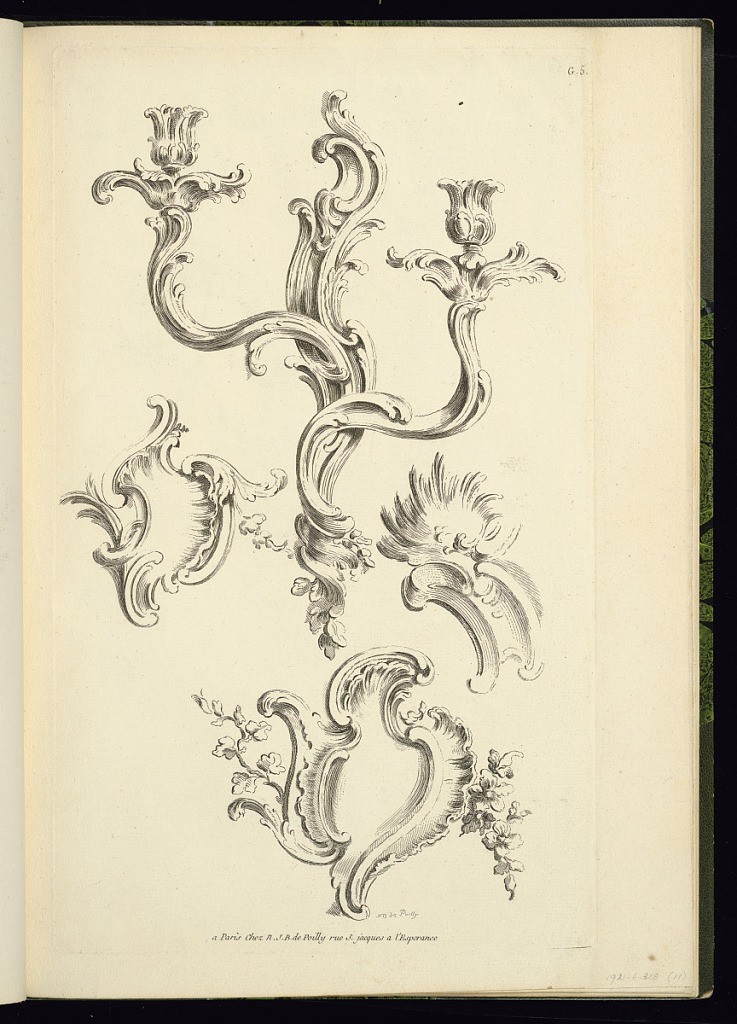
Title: Ornament Designs
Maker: Nicolas-Jean-Baptiste Poilly, de, French, 1707 – 1780
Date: mid- 18th century
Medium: Etching and engraving on laid paper
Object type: Print
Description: Three designs for rococo cartouches and ornament and a sconce featuring acanthus leaves, c-scrolls, shell, palm leaves, wings, plumes, gadrooning, floral motifs and birds. The plate is signed and numbered.